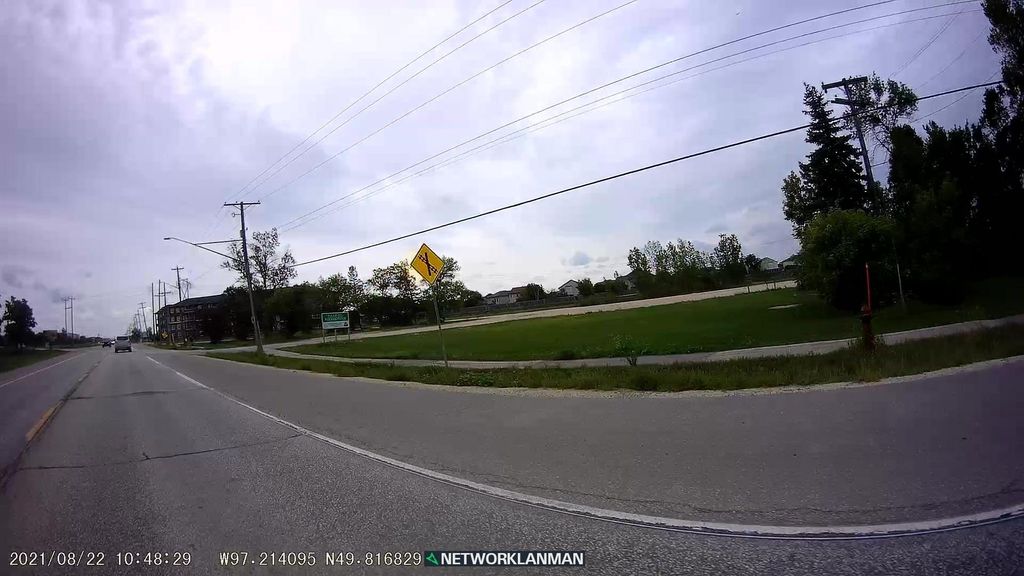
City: winnipeg